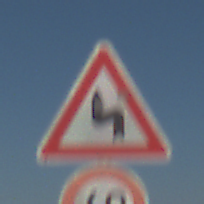
Verkehrszeichen: DoppelkurveZunaechstLinks
Zusatzzeichen unten: Geschwindigkeit60
Umgebung: Outdoor, Nature
Tageszeit: MorningAfternoon
Wetter: Clear
Licht: Natural
Jahreszeit: Autumn
Kontrast: HighContrast